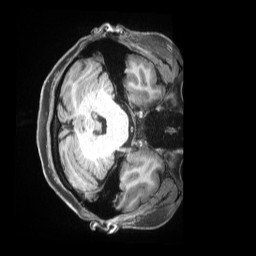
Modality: T1w
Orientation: axial
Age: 40
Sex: female
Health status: ill
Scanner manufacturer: siemens
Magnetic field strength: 3 T
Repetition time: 2.5 s
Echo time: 0.00181 s